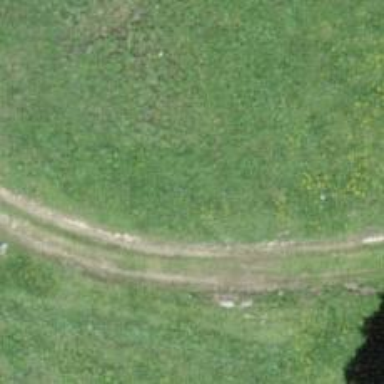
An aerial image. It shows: Snowshoe trail.